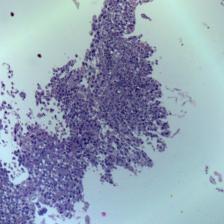
Diagnosis: OSCC